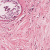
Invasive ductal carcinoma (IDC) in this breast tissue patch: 1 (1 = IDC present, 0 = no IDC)